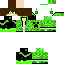
A male human skin with green skin, wearing brown long hair dressed in a green hoodie and black pants, featuring a closed mouth.